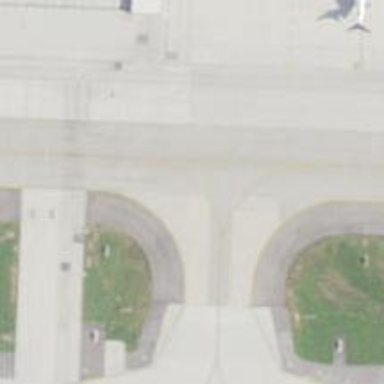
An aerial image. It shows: View of taxiway at the airport.